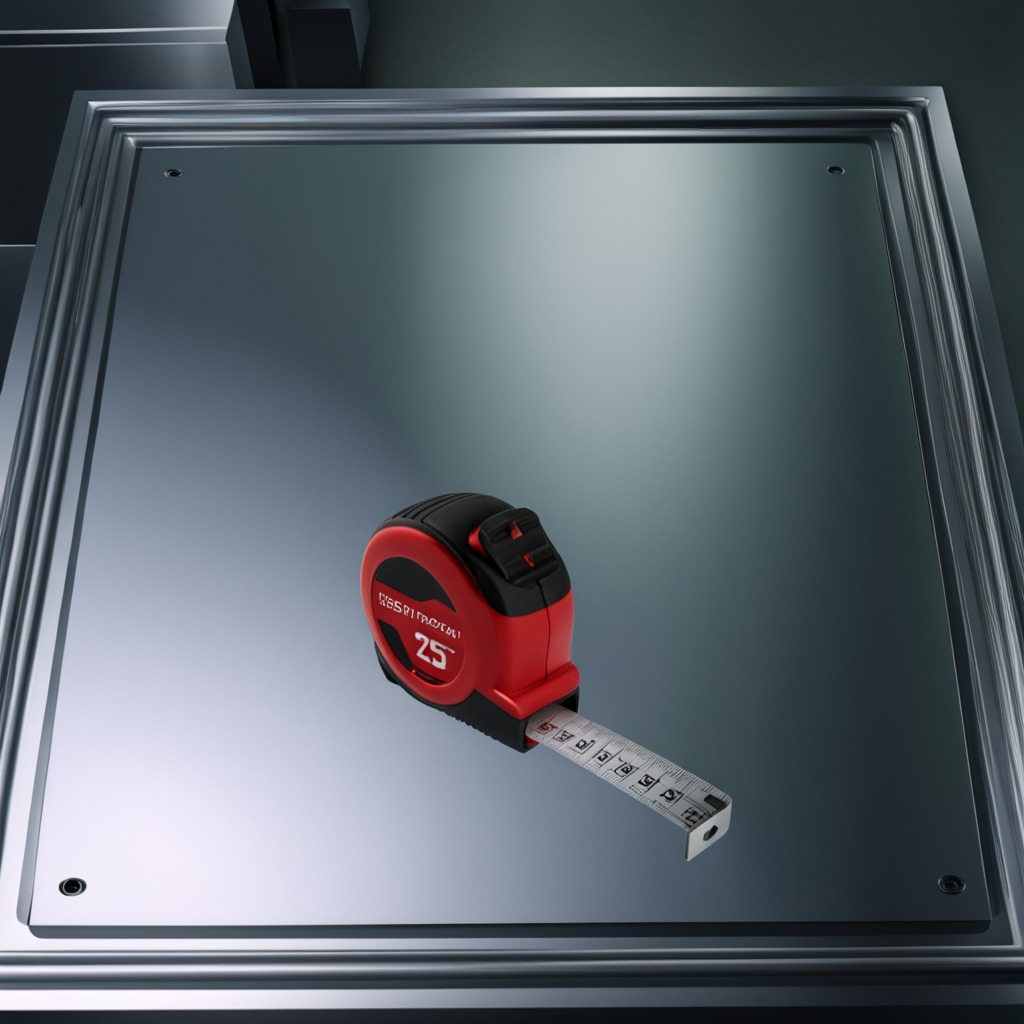
A measuring tape lies on a metal table in a machine shop under fluorescent lights.